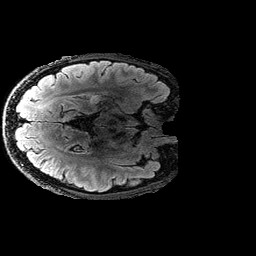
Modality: FLAIR
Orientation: axial
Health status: ill
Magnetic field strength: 3 T